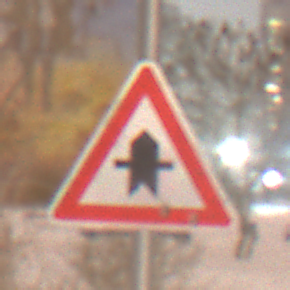
Verkehrszeichen: Vorfahrt
Umgebung: Outdoor, Urban
Tageszeit: Night
Wetter: Overcast
Licht: Artificial
Jahreszeit: Winter
Kontrast: MediumContrast